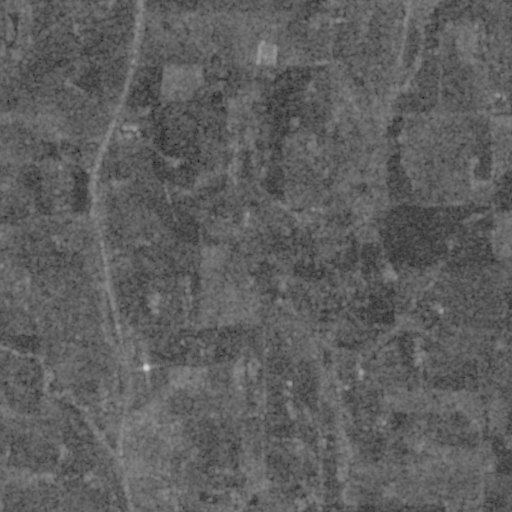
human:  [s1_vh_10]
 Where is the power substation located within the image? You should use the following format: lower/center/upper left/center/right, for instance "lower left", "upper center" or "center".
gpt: The power substation is located in the upper center of the image.
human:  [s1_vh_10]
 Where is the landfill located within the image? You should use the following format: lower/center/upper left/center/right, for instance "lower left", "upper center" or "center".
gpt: There is no landfill in the image.

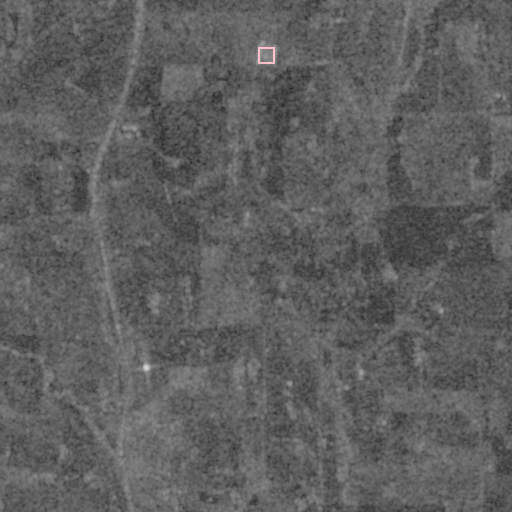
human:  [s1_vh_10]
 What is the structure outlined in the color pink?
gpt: The structure outlined in pink is a power substation.
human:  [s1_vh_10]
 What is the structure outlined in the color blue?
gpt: There is no blue outline.